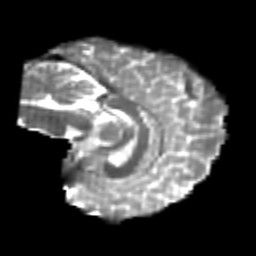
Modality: T2w
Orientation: sagittal
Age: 26
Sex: female
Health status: healthy
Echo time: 0.074 s